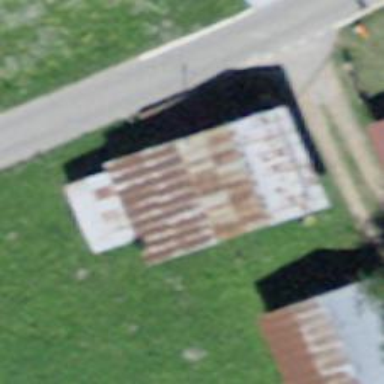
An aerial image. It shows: Part of building.